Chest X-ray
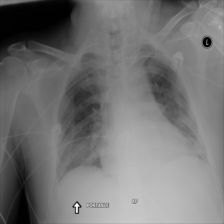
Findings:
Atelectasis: negative
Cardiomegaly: negative
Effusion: negative
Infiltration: positive
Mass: negative
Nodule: negative
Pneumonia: negative
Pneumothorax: negative
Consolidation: negative
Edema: negative
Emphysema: negative
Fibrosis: negative
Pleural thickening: negative
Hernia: negative